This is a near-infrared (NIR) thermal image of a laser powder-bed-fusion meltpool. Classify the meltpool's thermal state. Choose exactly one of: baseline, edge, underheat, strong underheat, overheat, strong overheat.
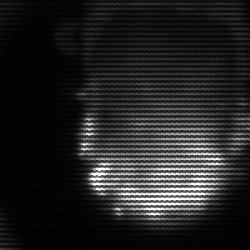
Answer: baseline